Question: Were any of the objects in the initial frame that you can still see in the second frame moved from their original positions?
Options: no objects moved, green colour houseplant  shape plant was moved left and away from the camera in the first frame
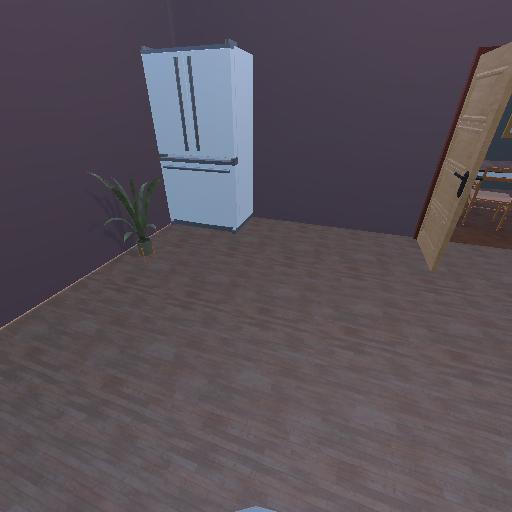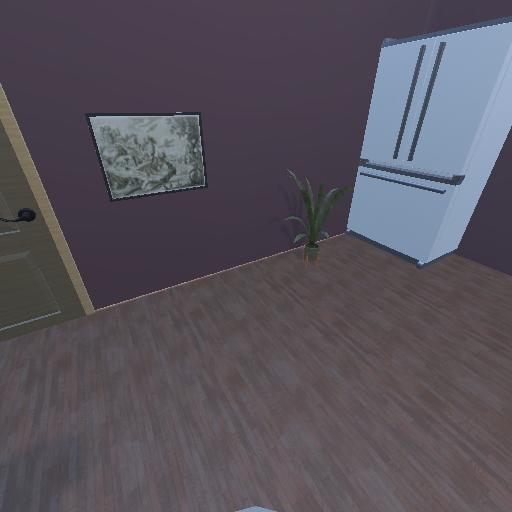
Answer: no objects moved